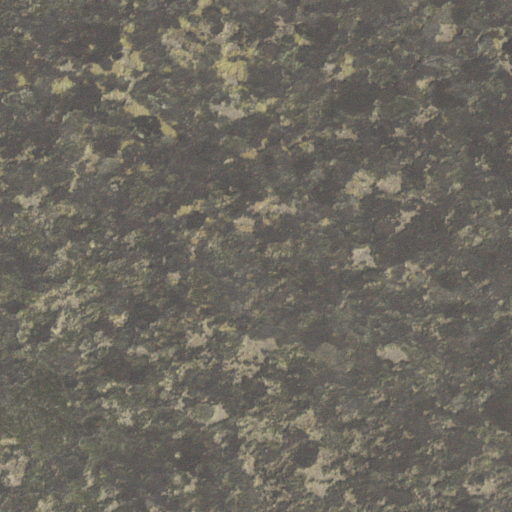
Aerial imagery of island in North Carolina named Cedar Island containing only herbaceous wetlands